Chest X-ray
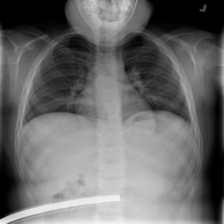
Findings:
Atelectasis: negative
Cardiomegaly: negative
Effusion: negative
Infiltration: positive
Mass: negative
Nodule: negative
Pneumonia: negative
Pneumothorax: negative
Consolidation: negative
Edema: negative
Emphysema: negative
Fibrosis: negative
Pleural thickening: negative
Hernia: negative